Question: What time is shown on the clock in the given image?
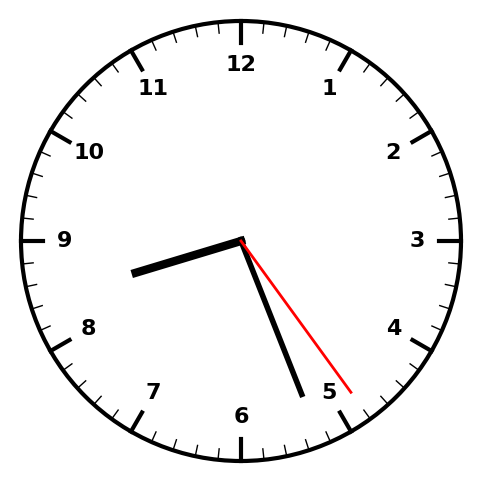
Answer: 08:26:24